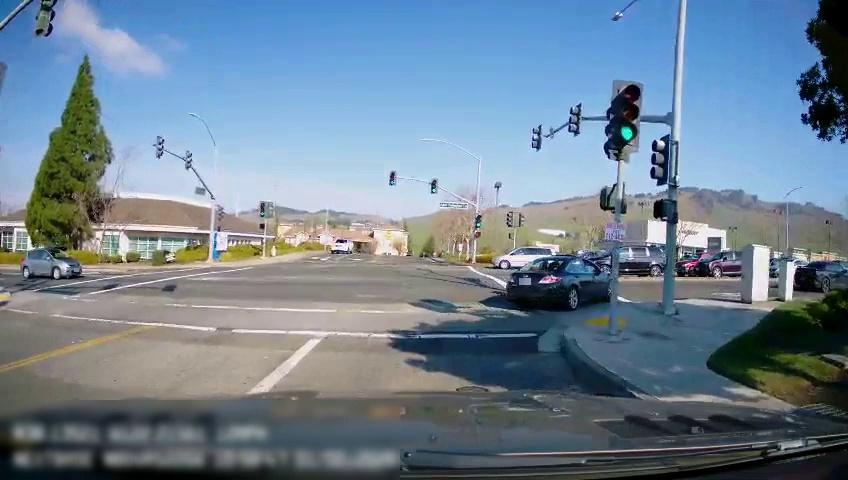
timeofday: Day
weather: Sunny
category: Drivable Space
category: Vehicles | Car
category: Vehicles | Truck
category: Vehicles | SUV
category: Vehicles | Van
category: Vehicles | Van
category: Vehicles | Car
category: Vehicles | Car
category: Vehicles | SUV
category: Lanes | Current Lane
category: Lanes | Alternate Lane
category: Lanes | Current Lane
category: Traffic | Lights
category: Traffic | Lights
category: Traffic | Lights
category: Traffic | Signs
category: Traffic | Lights
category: Traffic | Lights
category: Traffic | Lights
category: Traffic | Lights
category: Traffic | Signs
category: Traffic | Lights
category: Traffic | Lights
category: Traffic | Lights
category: Traffic | Lights
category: Traffic | Lights
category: Traffic | Lights
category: Traffic | Lights
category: Traffic | Lights
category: Traffic | Lights
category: Traffic | Lights